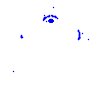
Particle: pion